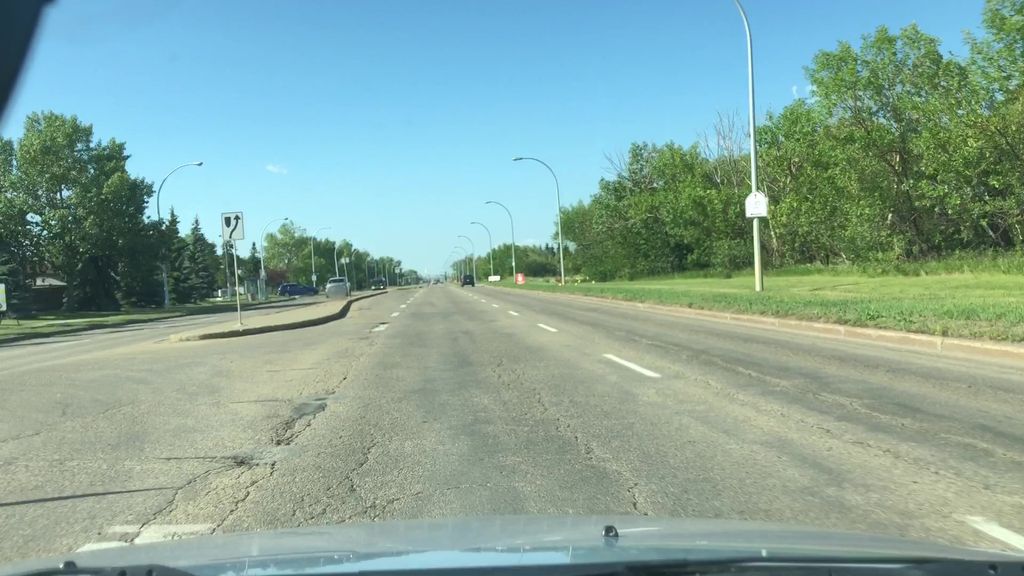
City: edmonton